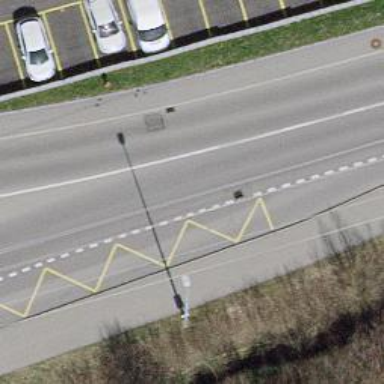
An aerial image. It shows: Bus stop with designated stop position for public transport.